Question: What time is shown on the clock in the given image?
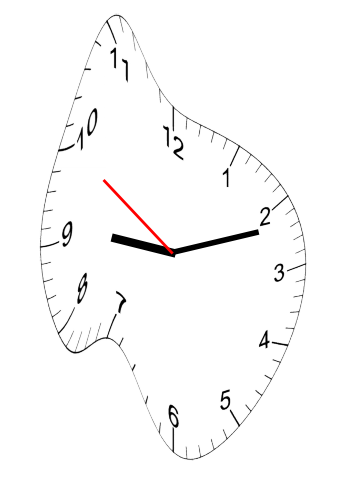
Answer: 09:11:50